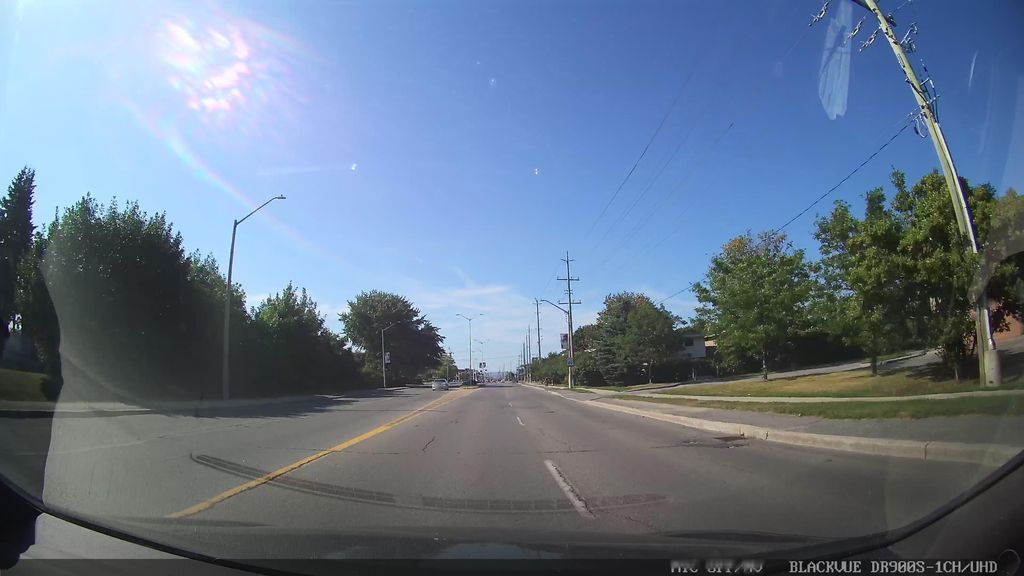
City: ottawa-gatineau